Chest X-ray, AP view. Patient: 14 years old, sex F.
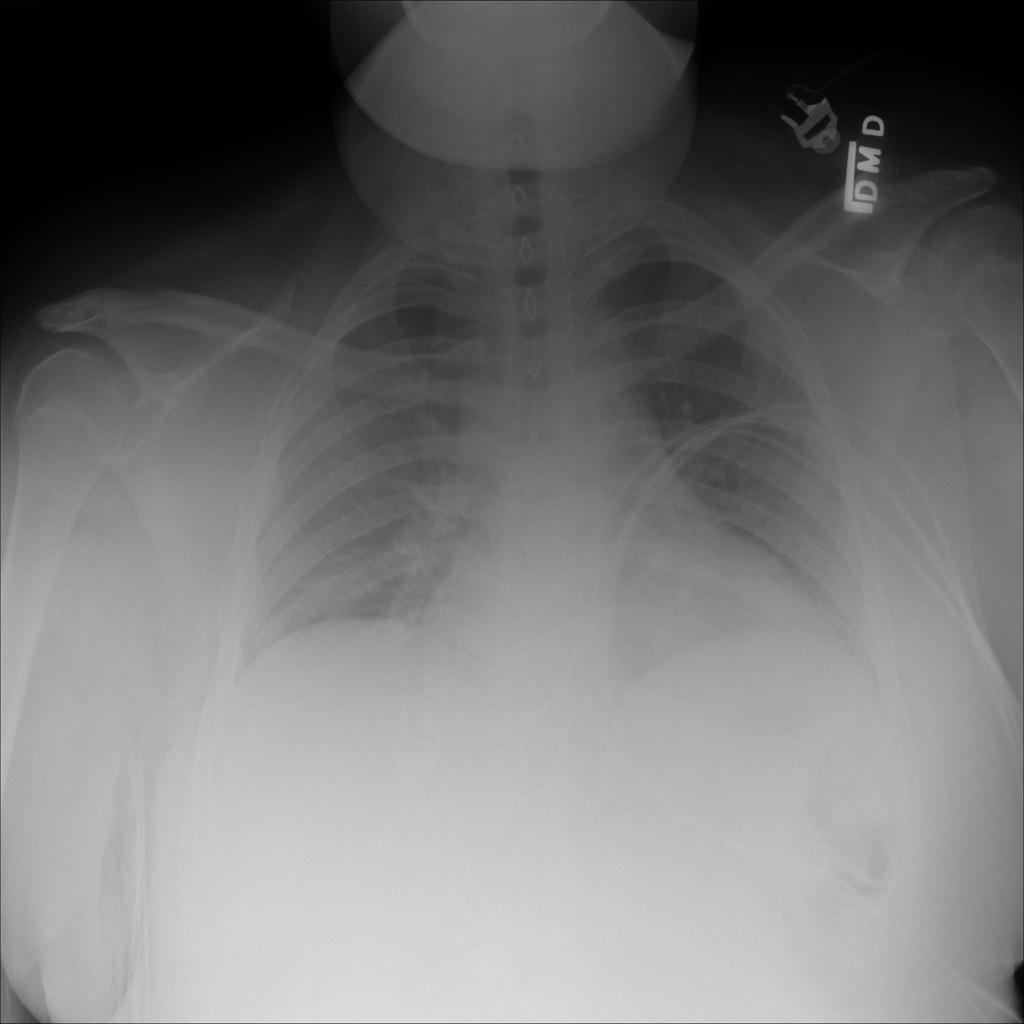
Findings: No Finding